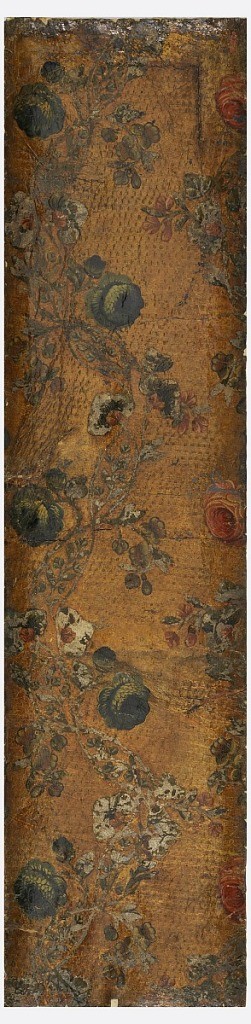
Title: Sidewall
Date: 1745–55
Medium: Leather, stamped, silvered, painted
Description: Diapered field, varnished silver. Rococo vine, in green, with flowers in red and blue.